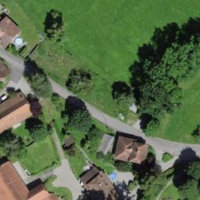
EUNIS habitat code: 55
Species observed at this site:
Cymbalaria muralis